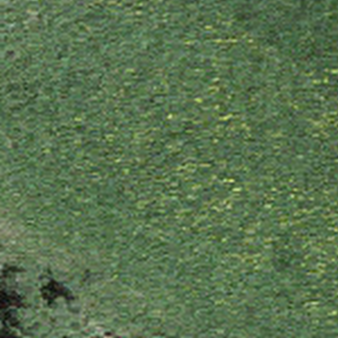
Label: other